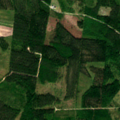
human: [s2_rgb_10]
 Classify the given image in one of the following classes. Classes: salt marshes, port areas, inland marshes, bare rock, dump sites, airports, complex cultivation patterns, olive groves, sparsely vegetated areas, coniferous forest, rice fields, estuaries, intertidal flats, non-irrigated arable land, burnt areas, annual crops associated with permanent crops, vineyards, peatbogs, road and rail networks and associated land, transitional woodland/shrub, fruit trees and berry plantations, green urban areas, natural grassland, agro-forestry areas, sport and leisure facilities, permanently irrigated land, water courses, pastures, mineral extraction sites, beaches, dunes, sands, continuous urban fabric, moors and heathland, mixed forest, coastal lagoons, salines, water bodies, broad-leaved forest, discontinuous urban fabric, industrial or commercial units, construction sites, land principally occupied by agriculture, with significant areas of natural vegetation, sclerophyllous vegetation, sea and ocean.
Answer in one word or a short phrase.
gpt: land principally occupied by agriculture, with significant areas of natural vegetation, coniferous forest, mixed forest, transitional woodland/shrub